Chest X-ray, PA view. Patient: 39 years old, sex M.
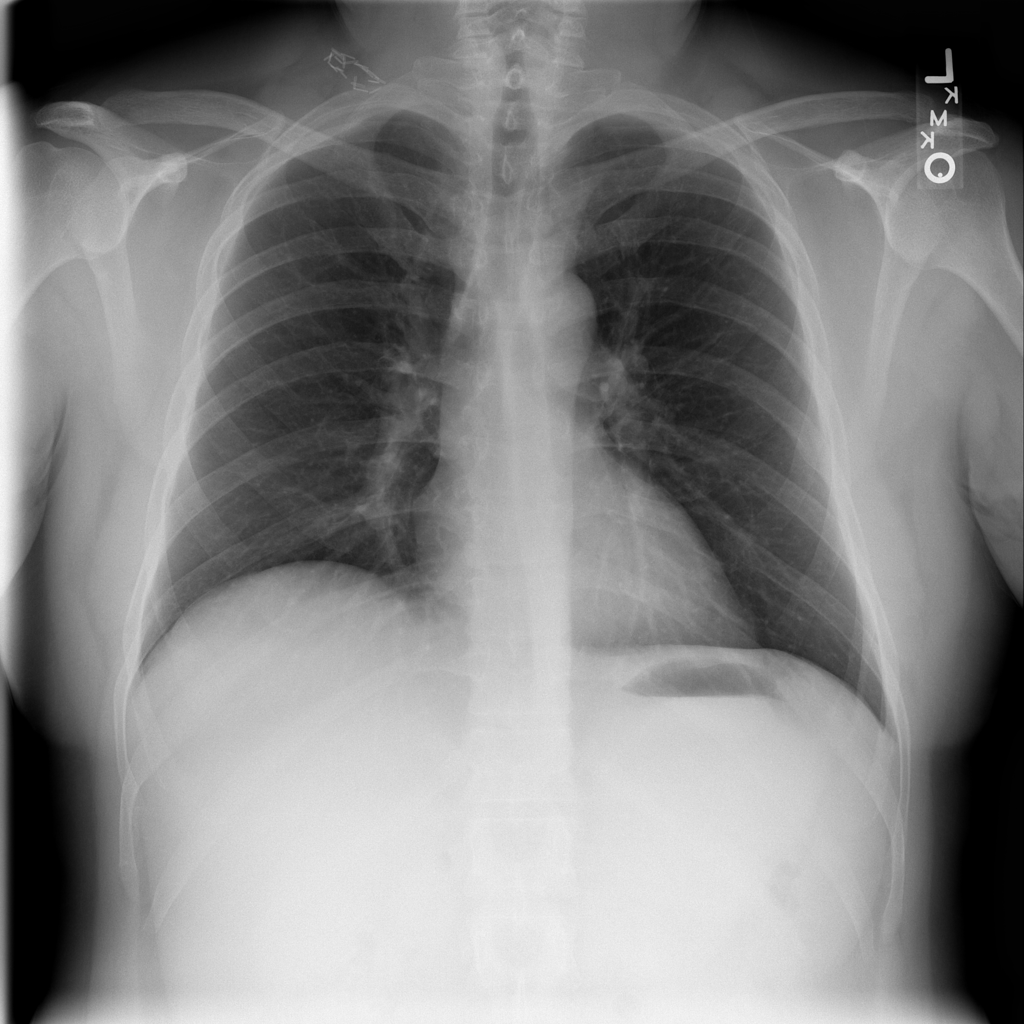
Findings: No Finding